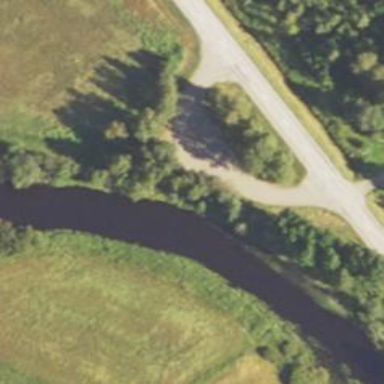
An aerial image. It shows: Rest area along the road.